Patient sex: F
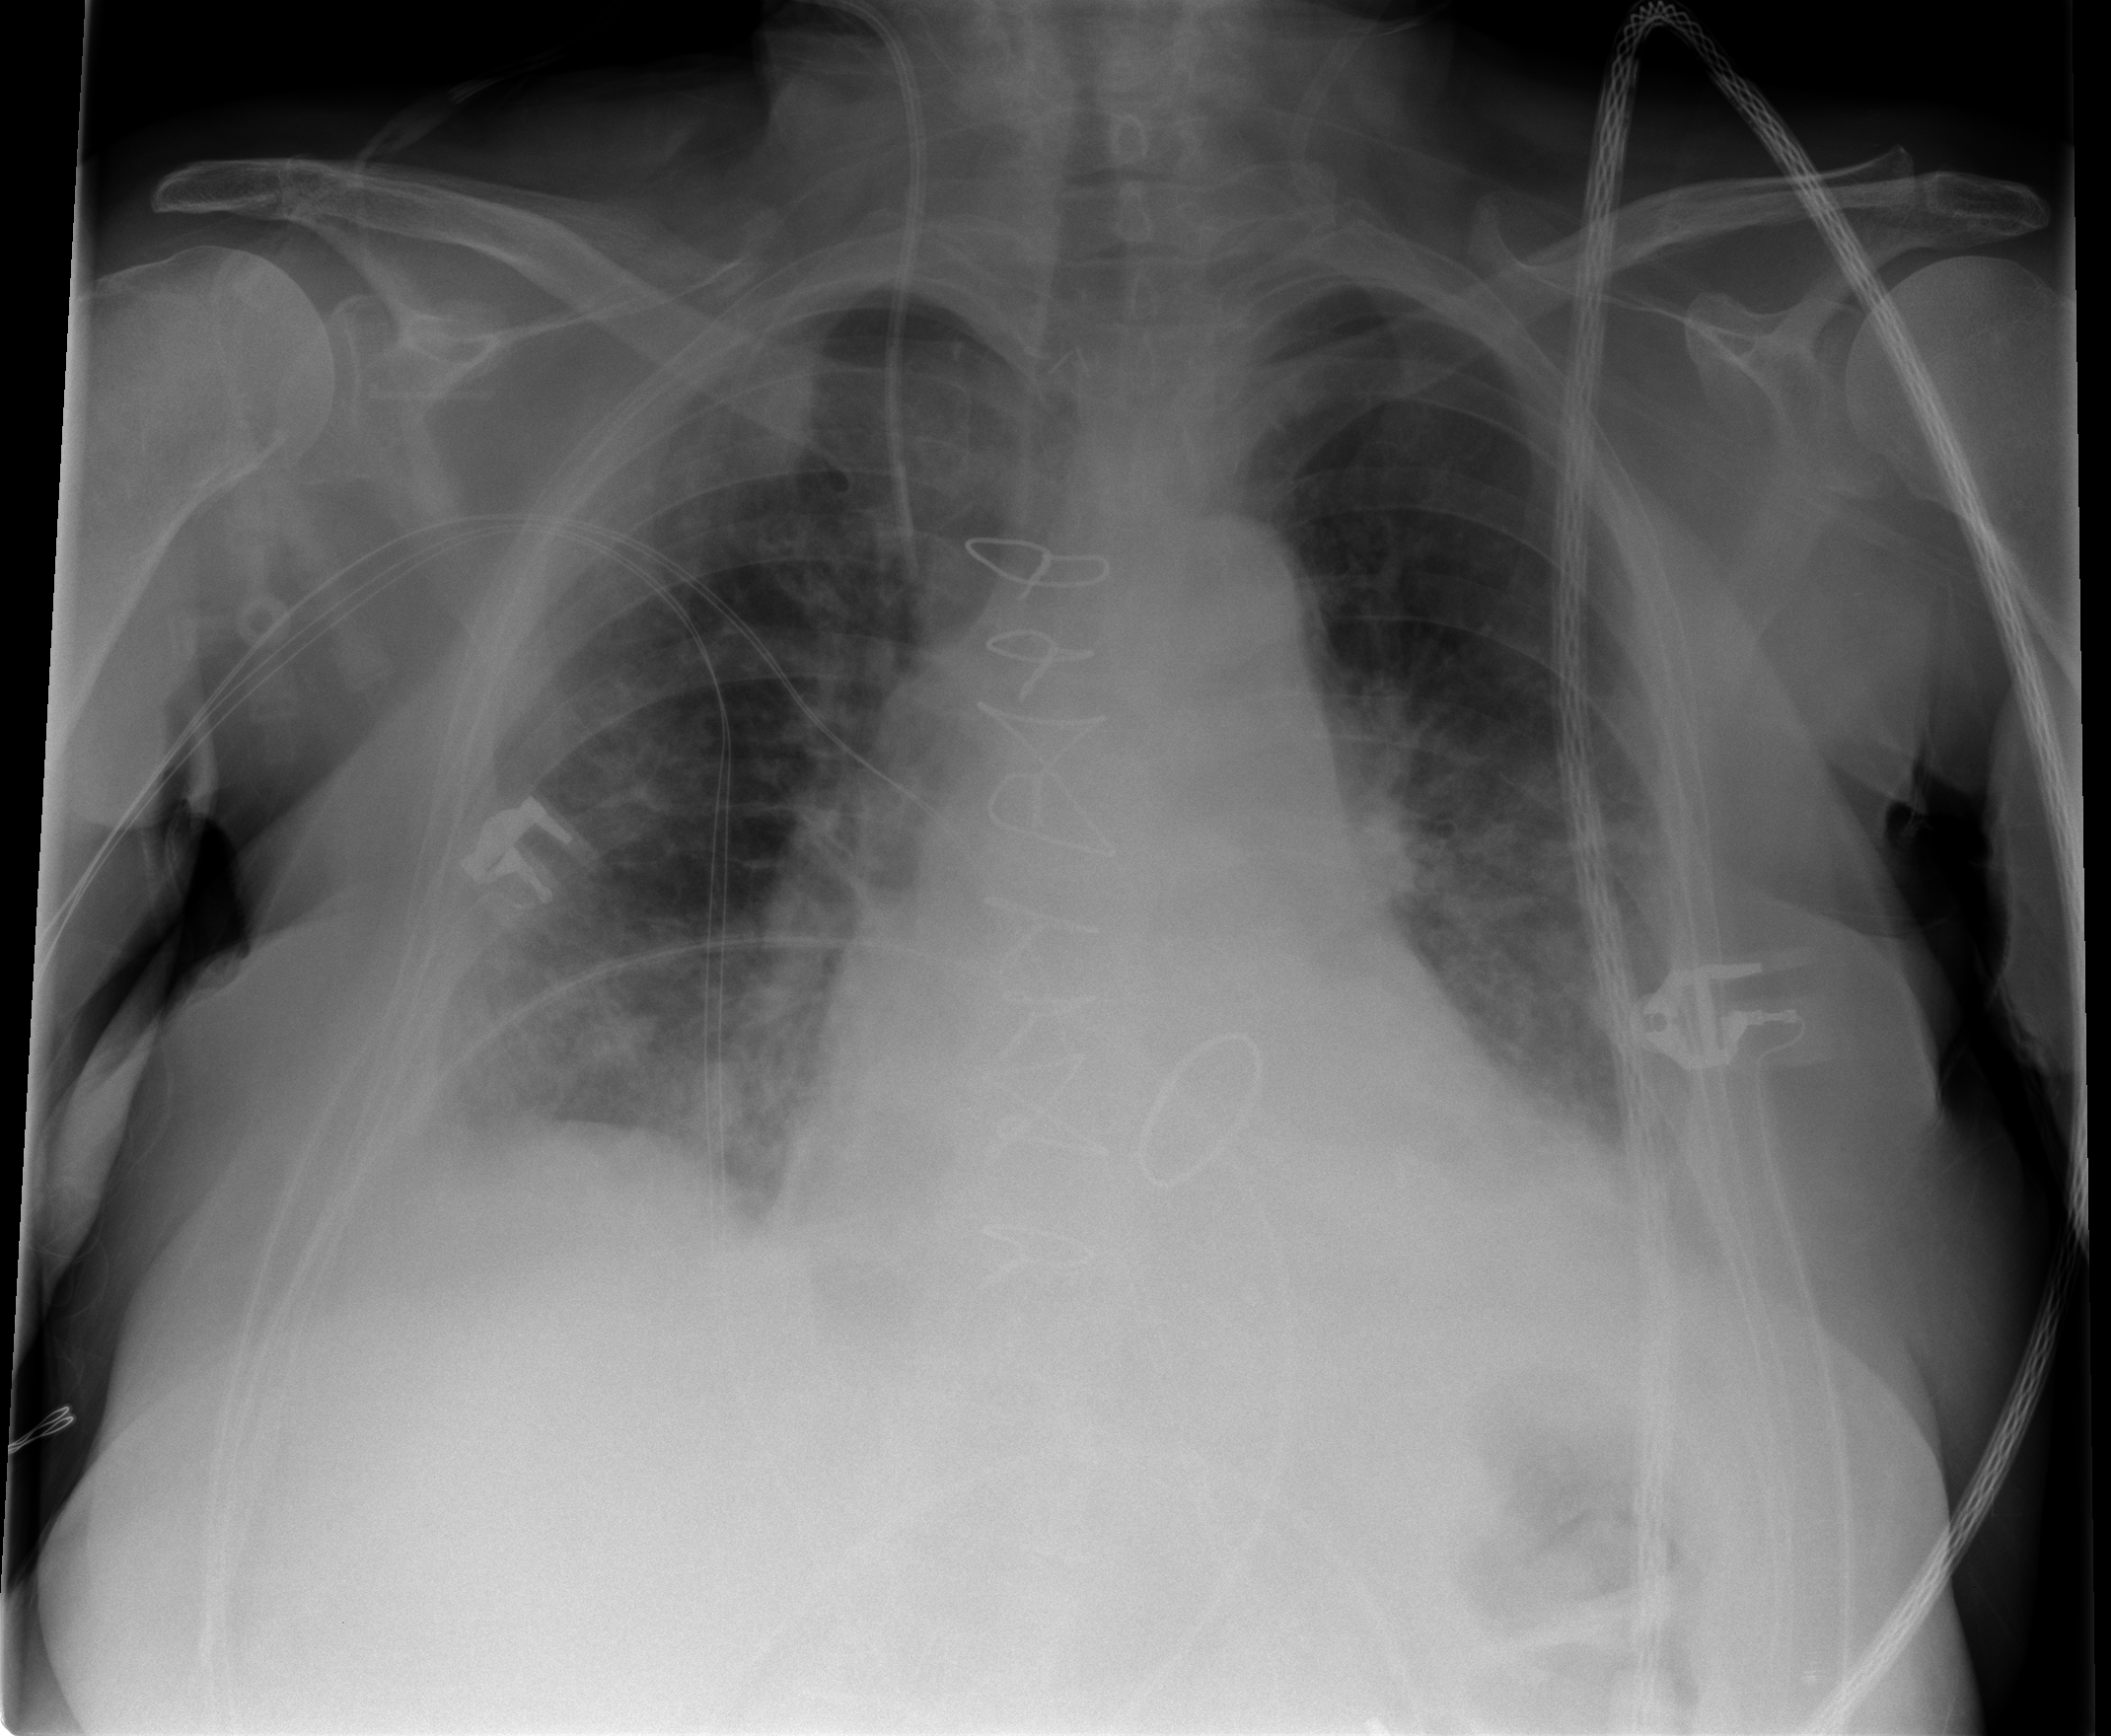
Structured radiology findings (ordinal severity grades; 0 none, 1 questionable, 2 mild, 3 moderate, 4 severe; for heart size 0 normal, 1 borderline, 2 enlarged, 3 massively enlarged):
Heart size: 2
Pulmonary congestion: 2
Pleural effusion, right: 2
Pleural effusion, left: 0
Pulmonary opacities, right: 0
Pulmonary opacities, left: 2
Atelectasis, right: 2
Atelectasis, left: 2